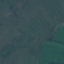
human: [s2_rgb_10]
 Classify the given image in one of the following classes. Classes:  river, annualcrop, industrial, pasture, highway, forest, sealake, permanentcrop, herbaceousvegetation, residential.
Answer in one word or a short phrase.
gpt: Pasture